Question:
I want to have the bottom view be at least 20 away from both the image the label above it. The label is multiline, so it can be taller or shorter than the image view, depending on how much text there is. When I add two "distance to nearest neighbour >= 20" constraints like shown in the screenshot, Xcode tells me constraints are ambiguous.
How do I fix it?
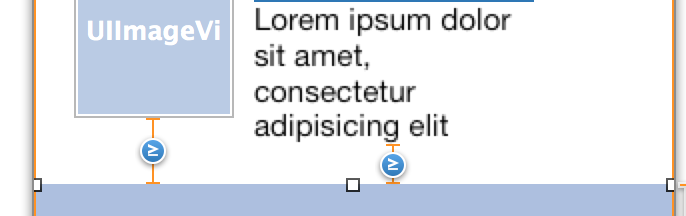
Answer: I think you can do it like this, if I understand your requirements:

The image view has a fixed width and height, and constraints to the left side and top, as well as a constraint to the bottom view of =20 . That's crucial -- that will set the y position of that bottom view (which has fixed height and constraints to the two sides), but will allow it to move lower if another constraint with higher priority makes it. That constraint with higher priority is the constraint to the label -- it's >=20 with priority of 1000 (the label also has constraints to the top, right side, and trailing edge of the image view).